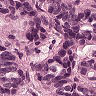
Metastatic tissue present: yes